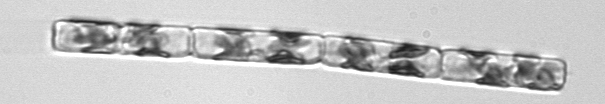
Label: Guinardia_delicatula